Question: I want to make table cells responsive - even squares filling all available space(window).
If table width is 100% - it takes all available space, distributing cells evenly but only horizontally. I have written small javascript with jquery, calling this function on window resize event:
'''
function windowReszie(){
$("td").each(function(){
$(this).css({"height":$(this).width()});
})
}
'''
But this approach is slow, because I have a lot of cells - is there a way to do it just with css or any other better , faster way?

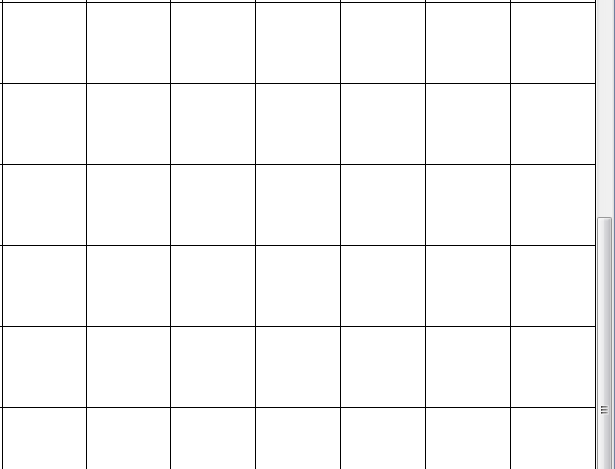
Answer: I see some problem with your approach, you're computing the width for every cell.
I'd do something along the lines of
'''
function windowReszie(){
var size =$("td").width();
$("td").height(size);
}
'''
Another approach would be to set a class and change the css rule associated with the class, but that could be a bit tricky (see : <URL>